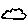
Label: cloud